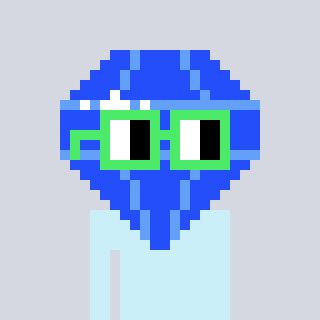
a pixel art character with square light green glasses, a blue diamond-shaped head and a yellow-colored body on a cool background